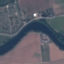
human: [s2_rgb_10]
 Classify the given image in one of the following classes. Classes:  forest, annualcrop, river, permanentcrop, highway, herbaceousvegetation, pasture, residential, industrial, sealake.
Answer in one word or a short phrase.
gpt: River